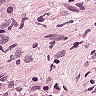
Metastatic tissue present: yes